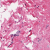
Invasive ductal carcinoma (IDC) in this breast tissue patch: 0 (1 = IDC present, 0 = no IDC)